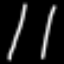
Label: line